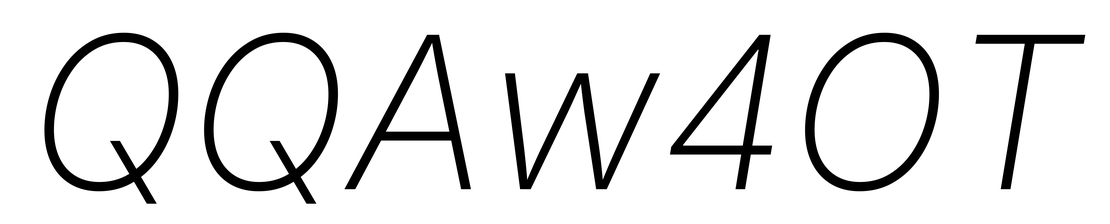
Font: Inter-Italic_ExtraLight_Italic